Question: My layout is like this:
'''
<ScrollView
android:id="@+id/scrollView_page1"
android:layout_width="300dp"
android:layout_height="700dp" >
<LinearLayout
android:layout_width="match_parent"
android:layout_height="wrap_content"
android:orientation="vertical" >
<TableRow
android:layout_width="fill_parent"
android:layout_height="60dip"
android:gravity="right"
>
<TextView
android:layout_width="wrap_content"
android:layout_height="wrap_content"
android:text="@string/string1"
android:id="@+id/textview1"/>
<EditText
android:id="@+id/edittext1"
android:layout_width="wrap_content"
android:layout_height="wrap_content"
android:width="200dp"
android:inputType="number"/>
</TableRow>
<TableRow
android:layout_width="fill_parent"
android:layout_height="60dip"
android:gravity="right"
>
<TextView
android:layout_width="wrap_content"
android:layout_height="wrap_content"
android:text="@string/string2"
android:id="@+id/textview2"/>
<Spinner
android:layout_width="wrap_content"
android:layout_height="wrap_content"
android:id="@+id/spinner1"
android:width="200dp"
/>
.........
'''
The distance between TableRows seems not so regular: some of them are too close and some of them are too far. I don't want to use android:paddingTop adjust them one by one.
is there any easy way to make same distance between them? Currently it looks like this:

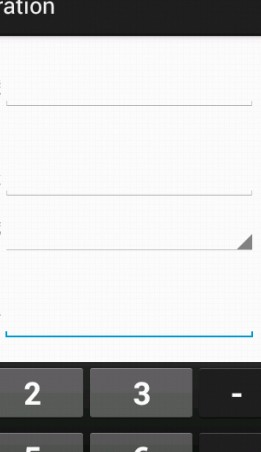
Answer: @giga_abhi is spot on, but I would add that in each TableRow, you also need:
'''
android:layout_height="0dip"
'''
and in the 'LinearLayout':
'''
android:layout_height="fill_parent"
'''
and in the 'ScrollView':
'''
android:fillViewport="true"
'''